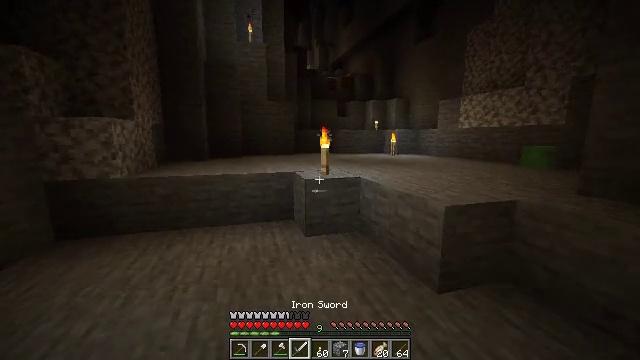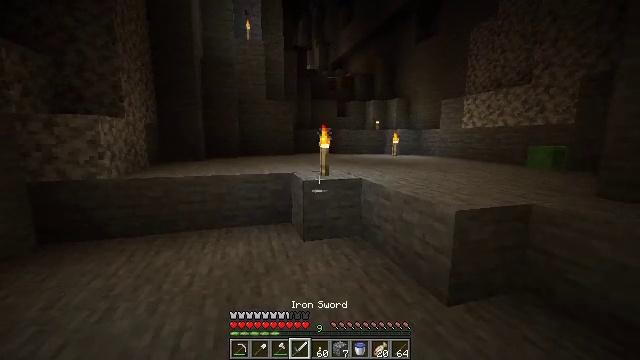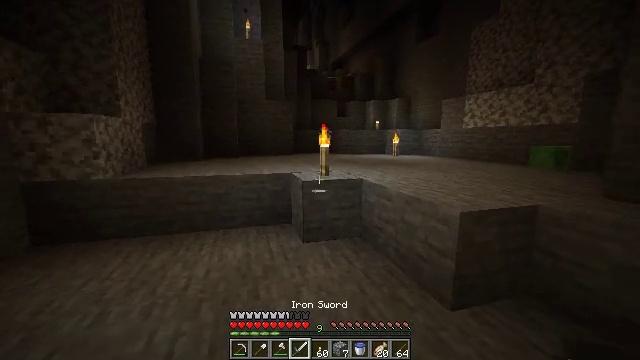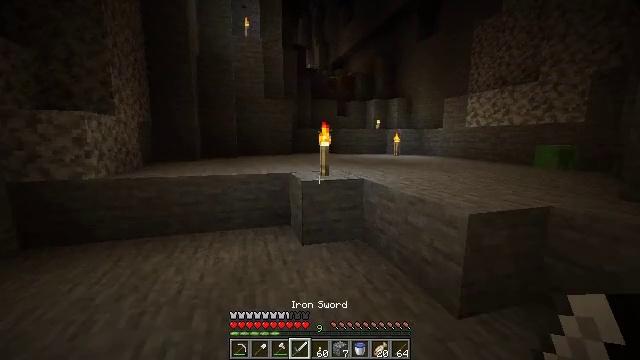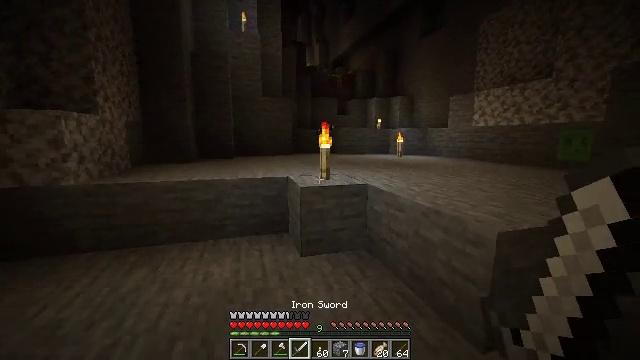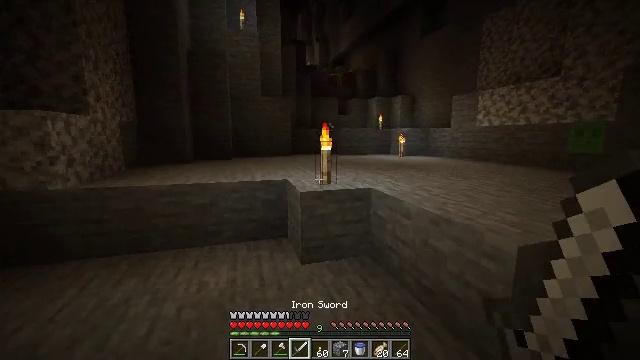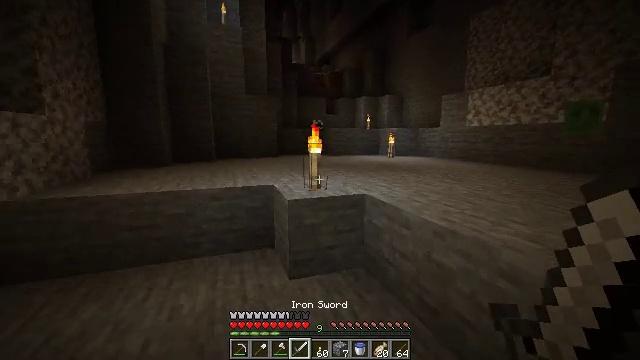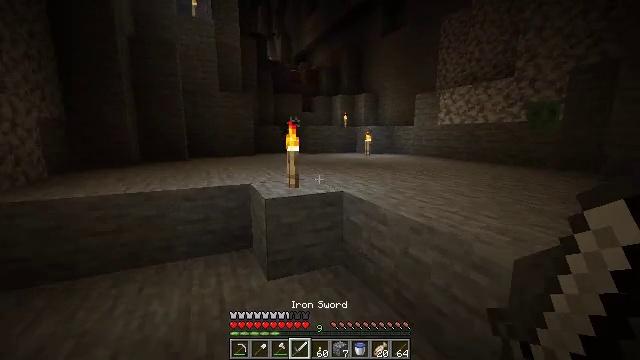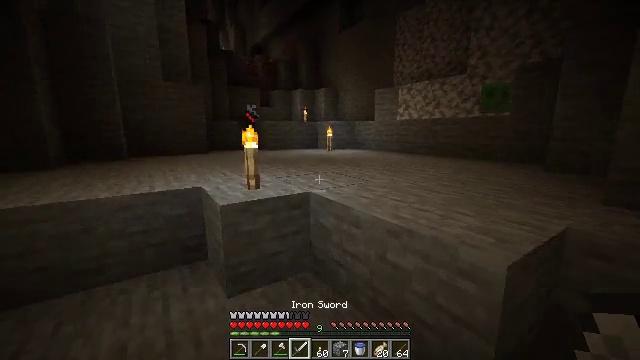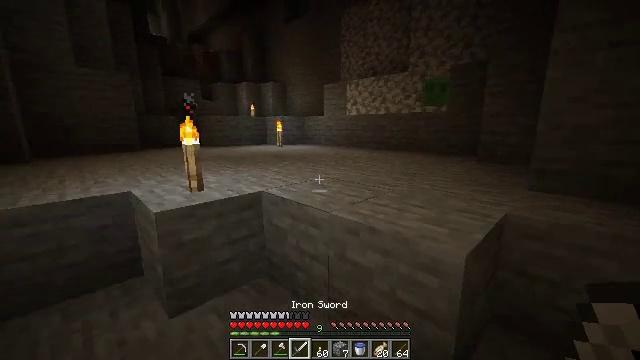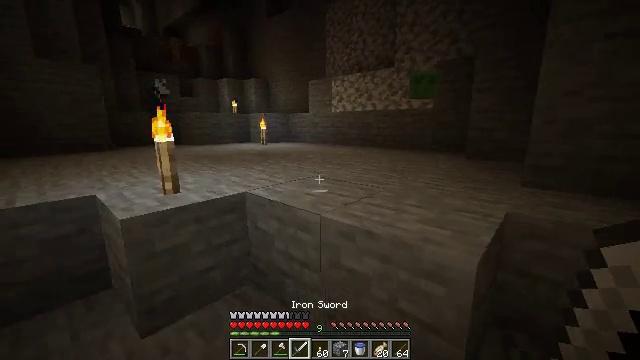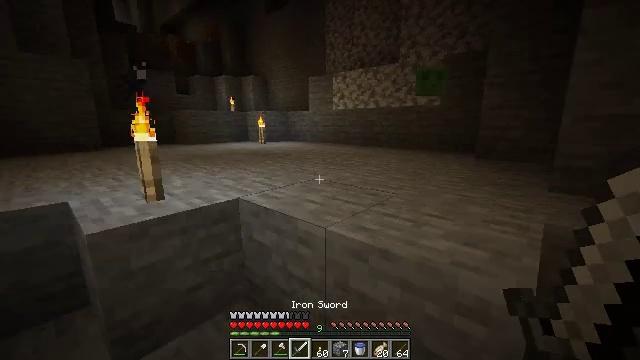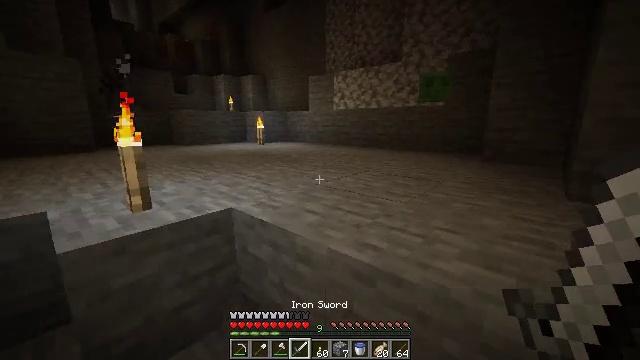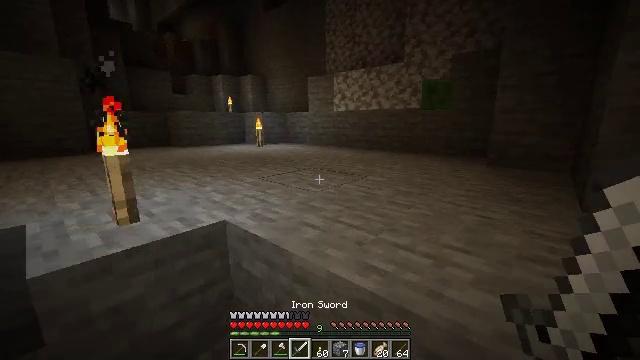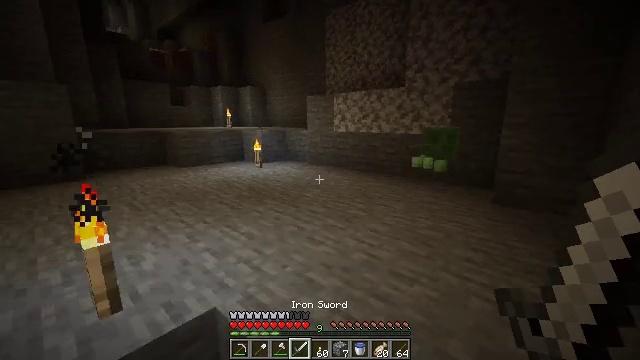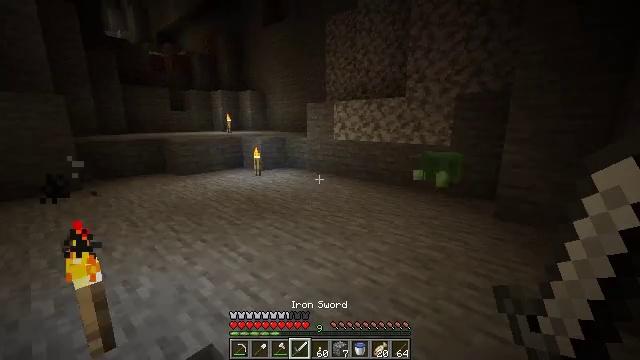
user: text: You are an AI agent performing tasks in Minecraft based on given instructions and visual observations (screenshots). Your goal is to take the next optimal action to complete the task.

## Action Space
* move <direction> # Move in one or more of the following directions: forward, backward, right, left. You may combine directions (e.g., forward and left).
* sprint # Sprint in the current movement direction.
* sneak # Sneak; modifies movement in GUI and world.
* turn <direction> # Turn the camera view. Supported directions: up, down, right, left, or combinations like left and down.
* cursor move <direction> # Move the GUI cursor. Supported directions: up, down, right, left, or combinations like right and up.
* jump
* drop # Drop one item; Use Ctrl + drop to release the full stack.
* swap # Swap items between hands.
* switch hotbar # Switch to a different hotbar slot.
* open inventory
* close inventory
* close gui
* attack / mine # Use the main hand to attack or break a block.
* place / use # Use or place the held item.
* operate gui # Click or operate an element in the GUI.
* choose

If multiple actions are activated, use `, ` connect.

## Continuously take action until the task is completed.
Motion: motion action
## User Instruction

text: Kill enemies.
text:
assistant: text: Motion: move forward, switch to hotbar 4
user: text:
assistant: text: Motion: move forward, switch to hotbar 4
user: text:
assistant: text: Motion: move forward
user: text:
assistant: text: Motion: move forward
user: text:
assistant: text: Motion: move forward
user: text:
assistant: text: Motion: move forward, turn right
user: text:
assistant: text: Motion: move forward, turn right
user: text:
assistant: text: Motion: move forward, turn right and down
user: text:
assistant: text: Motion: move forward, turn right and down
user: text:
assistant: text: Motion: move forward, turn right
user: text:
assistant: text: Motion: move forward
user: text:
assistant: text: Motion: move forward
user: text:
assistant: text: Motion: move forward, jump
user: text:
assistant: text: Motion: move forward, jump
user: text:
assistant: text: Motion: move forward, jump
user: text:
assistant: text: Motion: move forward, jump
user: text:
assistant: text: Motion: move forward, turn right
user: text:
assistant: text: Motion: move forward, turn right
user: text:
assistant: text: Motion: move forward
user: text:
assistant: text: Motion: move forward
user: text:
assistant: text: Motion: move forward
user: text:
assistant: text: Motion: move forward
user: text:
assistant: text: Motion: move forward and move left
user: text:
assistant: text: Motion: move forward and move left, turn right
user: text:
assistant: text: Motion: move forward and move left, turn right
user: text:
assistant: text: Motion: move forward and move left, turn right and down
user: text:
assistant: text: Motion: move left, turn right and down
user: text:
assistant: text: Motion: move left, turn right and down
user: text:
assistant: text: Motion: turn right and down
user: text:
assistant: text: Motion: turn right and down